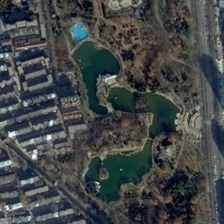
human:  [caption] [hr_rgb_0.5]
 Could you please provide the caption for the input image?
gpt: the park where the trees at the curly lake is withered and yellow is next to a road .

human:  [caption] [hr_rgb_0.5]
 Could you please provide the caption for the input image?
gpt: sandwiched by a river and a road  there is a park with lakes and a swimming pool together with a series of apartment buildings .

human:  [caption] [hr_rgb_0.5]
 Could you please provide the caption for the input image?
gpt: a park with a green lake is close to the residential .